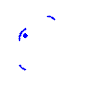
Particle: pion